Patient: sex M, age 35
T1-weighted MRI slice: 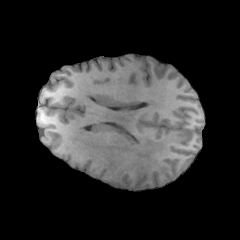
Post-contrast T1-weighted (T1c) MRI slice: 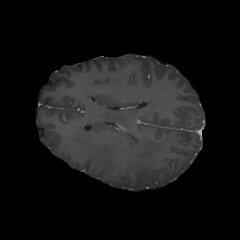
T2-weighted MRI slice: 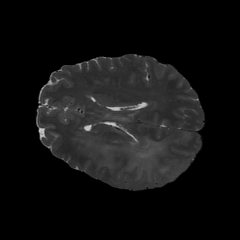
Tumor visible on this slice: yes
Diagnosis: Astrocytoma, IDH-wildtype
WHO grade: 2